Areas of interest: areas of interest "Anju Garden"
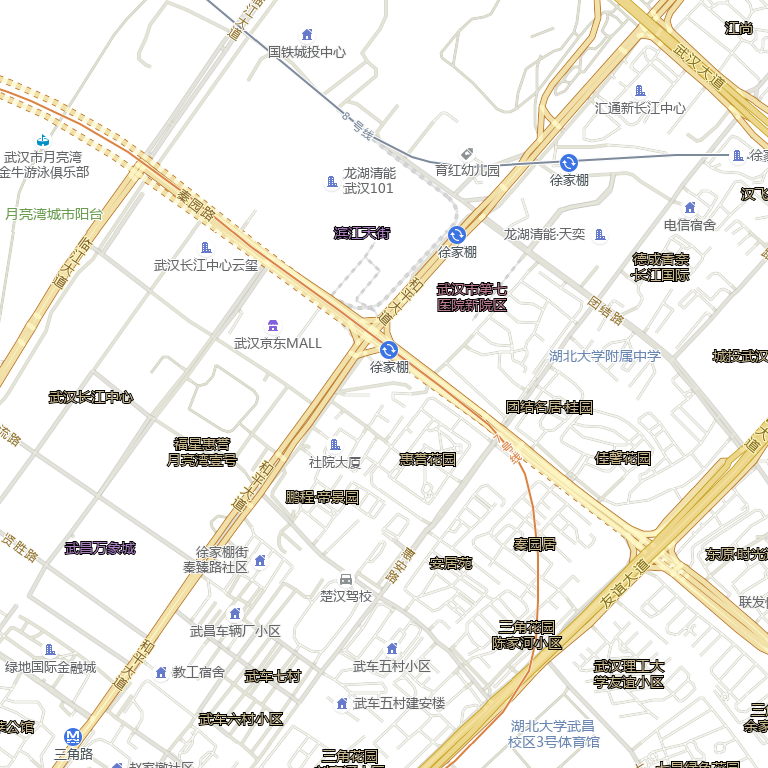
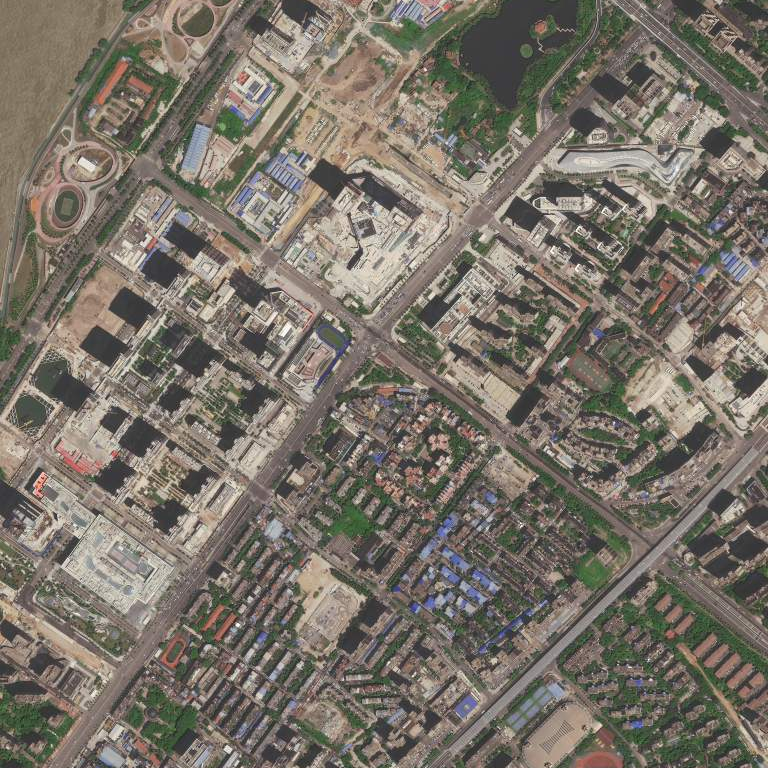